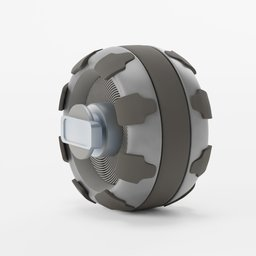
Label: nature